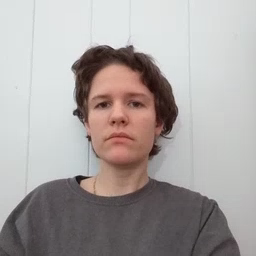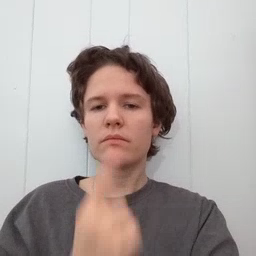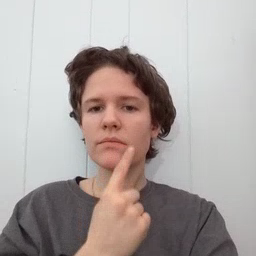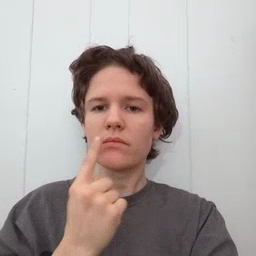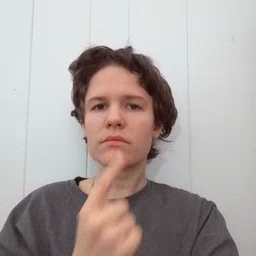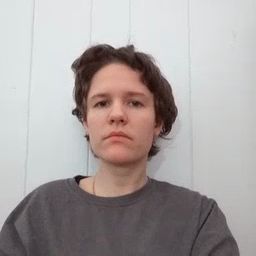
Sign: lips